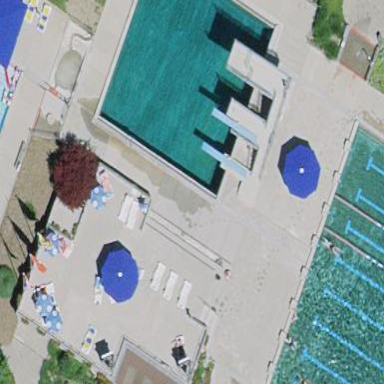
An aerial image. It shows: Outdoor leisure land with plunge swimming pool.